Question: In a couple places, I'm creating an indexed_property, but when I call it, the index is always 1.

'''
indexed_property(:team, [
[:span, :team, {css: 'article#AssignTeams-Teams table tr:nth-child(%s) td:nth-child(1) span'}]
])
'''
Implemented:
'''
assign_teams_page.team[5].team_element
'''
When I put a break point on it and make the call, the element's selector is:
> article#AssignTeams-Teams table tr:nth-child(1) td:nth-child(1) span
it should be tr:nth-child(5) instead of tr:nth-child(1). Why am I seeing this, how do I fix it?
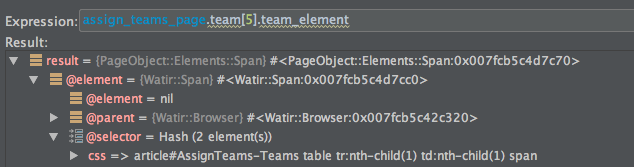
Answer: There's a current bug in page-object 1.0.2 that causes indexed properties to retain the definition of the first time you call them. So if you called:
'''
assign_teams_page.team[1].team_element
assign_teams_page.team[5].team_element
'''
It would be using the index 1 every time. There is a fix in place but not released yet. You can fix the issue by downgrading to page-object 1.0.0 or upgrading to 1.0.3 when it comes out.